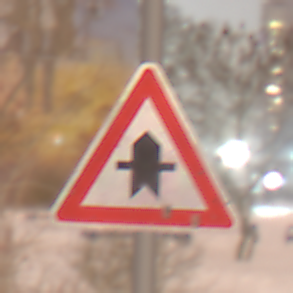
Verkehrszeichen: Vorfahrt
Umgebung: Outdoor, Urban
Tageszeit: Night
Wetter: Overcast
Licht: Artificial
Jahreszeit: Winter
Kontrast: MediumContrast